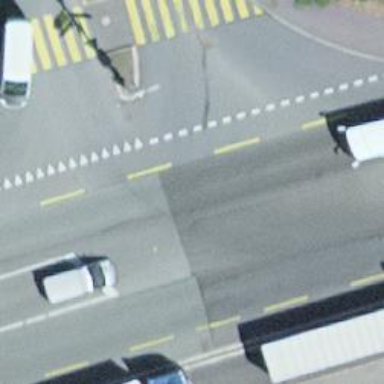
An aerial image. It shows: Secondary road with asphalt surface and dedicated cycle lane.